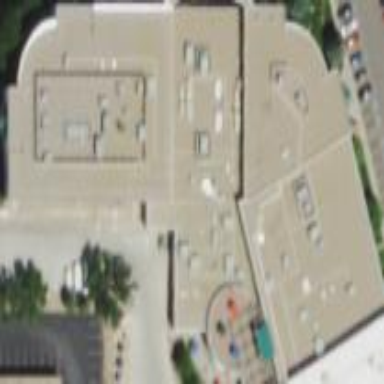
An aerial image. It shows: Office building.